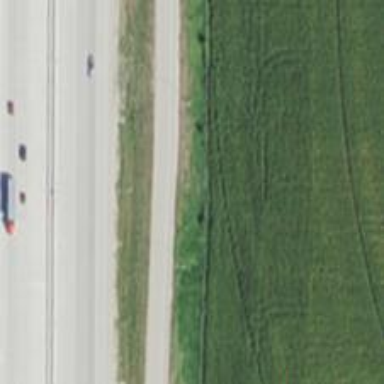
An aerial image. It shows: Asphalt motorway link.